Question: I have a PHP photo sharing application in which user-uploaded images are resized into various thumb formats using ImageMagick.
As a seemingly "smart" way to save on file size, I am stripping exif info from these thumbs as follow:
'''
$imagick = new Imagick($image);
$imagick->stripImage();
$imagick->writeImage($image);
'''
This works. It does remove the EXIF info, where a thumbs of 30KB saves 12KB and becomes 18KB. A significant saving when showing many of such thumbs on a single page.
The problem however is that it works a little too well. The resulting images seem to lose a lot of color information and look "flat" compared to their non-stripped versions.
Based on my research so far, my theory is that one or both of the following is true:
- -
Regardless of the cause of the problem, I'm looking for a way to remove EXIF information in such a way that it does not affect the image quality or color itself.
Is this even possible?
Based on Gerald Schneider's answer, I tried enforcing the quality setting to 100% prior to "stripping" the image:
'''
$imagick = new Imagick($image);
$imagick->setCompression(imagick::COMPRESSION_JPEG);
$imagick->setCompressionQuality(100);
$imagick->stripImage();
$imagick->writeImage($image);
'''
Unfortunately, the problem remains. Below is example output where despite setting the quality to 100%, images are still flattened.

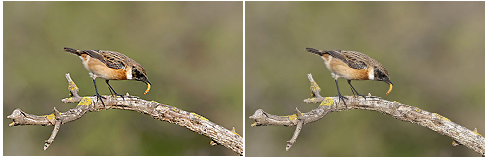
Answer: Consider keeping the ICC profile (which causes richer colors) while removing all other EXIF data:
1. Extract the ICC profile
2. Strip EXIF data and image profile
3. Add the ICC profile back
In PHP + imagick:
'''
$profiles = $img->getImageProfiles("icc", true);
$img->stripImage();
if(!empty($profiles))
$img->profileImage("icc", $profiles['icc']);
'''
(Important note: using the ImageMagick 3.1.0 beta, the result I got from 'getImageProfiles()' was slightly different from the <URL>
For command line ImageMagick:
'''
convert image.jpg profile.icm
convert image.jpg -strip -profile profile.icm output.jpg
'''
Images will get recompressed of course if you use ImageMagick, but at least colors stay intact.
Hope this helps.